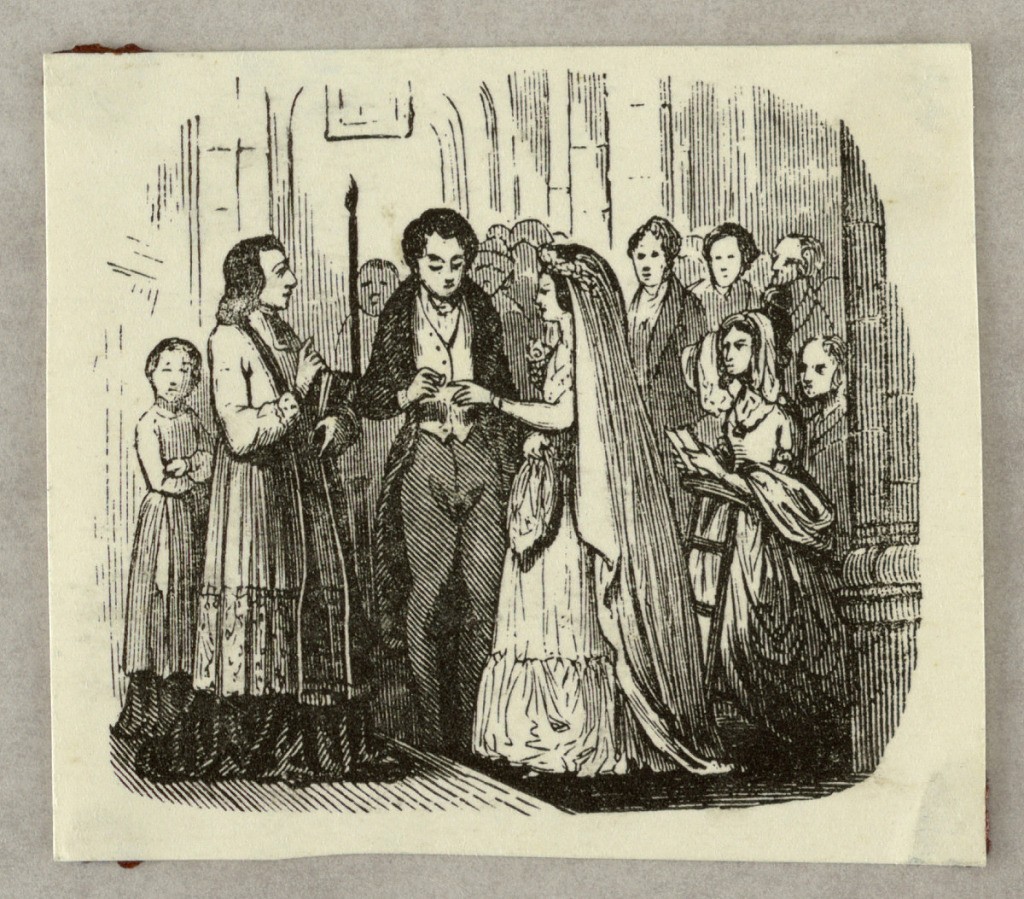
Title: The Wedding
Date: ca. 1840
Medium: Wood engraving on paper
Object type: Print
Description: The bridegroom putting the right on the finger of the bride. Priest and choir boy are at left, the wedding in the rear.